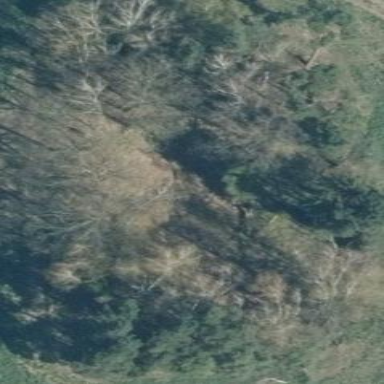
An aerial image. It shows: Forest with mixed types of leaves.